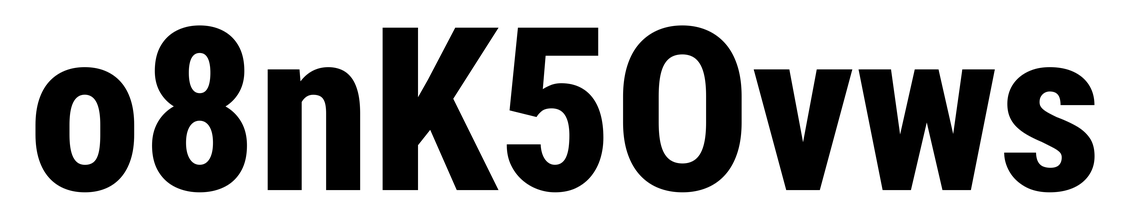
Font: Roboto_Condensed_ExtraBold